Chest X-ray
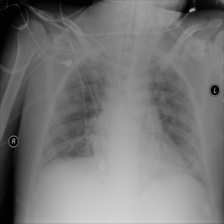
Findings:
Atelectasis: negative
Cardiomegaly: negative
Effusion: negative
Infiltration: negative
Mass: negative
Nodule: negative
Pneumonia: negative
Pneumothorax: negative
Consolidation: negative
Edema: negative
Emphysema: negative
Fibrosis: negative
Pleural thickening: negative
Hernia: negative